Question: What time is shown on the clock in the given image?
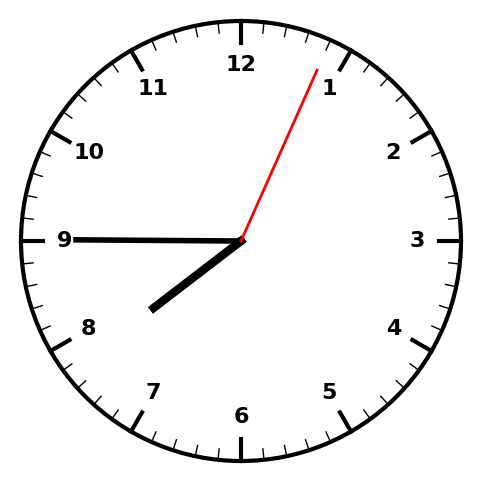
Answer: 07:45:04